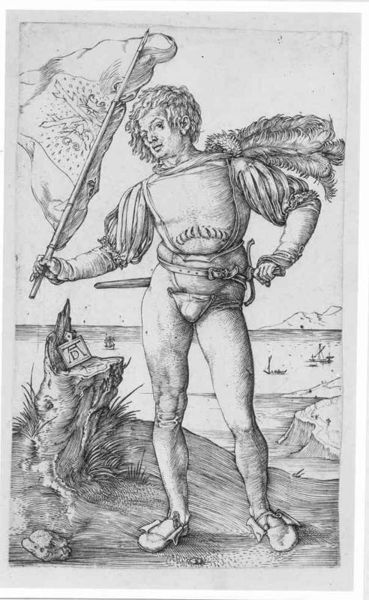
Titel: Der Fahnenschwinger (Der Fähnrich)
Künstler: Albrecht Dürer
Standort: Karlsruhe
Institution: Staatliche Kunsthalle Karlsruhe
Schlagwörter: baum, berg, feder, felsen, flügel, hand, haut, himmel, kampf, körper, mann, meer, nackt, schatten, wasser, weiß, landschaft, sand, see, ufer, brust, grau, haar, handschuhe, holz, licht, schwarz, skizze, zeichnung, gras, gürtel, weg, wiese, rock, hose, jacke, jung, federn, gesicht, kleidung, stehen, stein, steine, ärmel, porträt, signatur, ast, baumstamm, ebene, horizont, hügel, stamm, wind, sonne, boden, figur, haare, kostüm, mantel, pose, stehend, krone, renaissance, boot, boote, engel, beine, federbusch, bein, holzschnitt, küste, schiff, schiffe, schrift, segelschiffe, strand, italien, zwei, schuhe, stab, fahne, flagge, berge, grafik, tag, fluß, banner, wehen, tafel, gestreift, ad, junge, knie, grass, penis, schild, fuss, wurzel, druck, monogramm, radierung, stich, schwarzweiß, schwert, schwerter, uniform, buchstaben, soldat, strich, waffe, bleistift, mythologie, ritter, rüstung, sieg, anfang, wappen, sandale, schlappen, jüngling, junger mann, androgyn, geschnürt, dolch, mittelalter, strumpfhose, wams, krieger, schwingen, feldherr, doch, dürer, edelmann, helmbusch, muscheln, emblem, kupferstich, stumpf, sieger, baumstumpf, michael, nürnberg, standarte, eier, skizz, lendenschutz, stifel, albrecht, albrecht dürer, fahnenträger, feldherren, landsknecht, erobern, schamkapsel, fendern, bundschuh, jopf, weind, 16. jahrhundert, albrech, adl, föiss, scjoffe, der fahnenträger, katzbalger, suspensorium, schlitzung, kupferstocj, bloßes haupt, adk, dürerrenaissance